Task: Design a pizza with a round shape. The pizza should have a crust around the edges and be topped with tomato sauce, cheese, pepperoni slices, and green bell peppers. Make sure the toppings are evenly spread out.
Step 487:
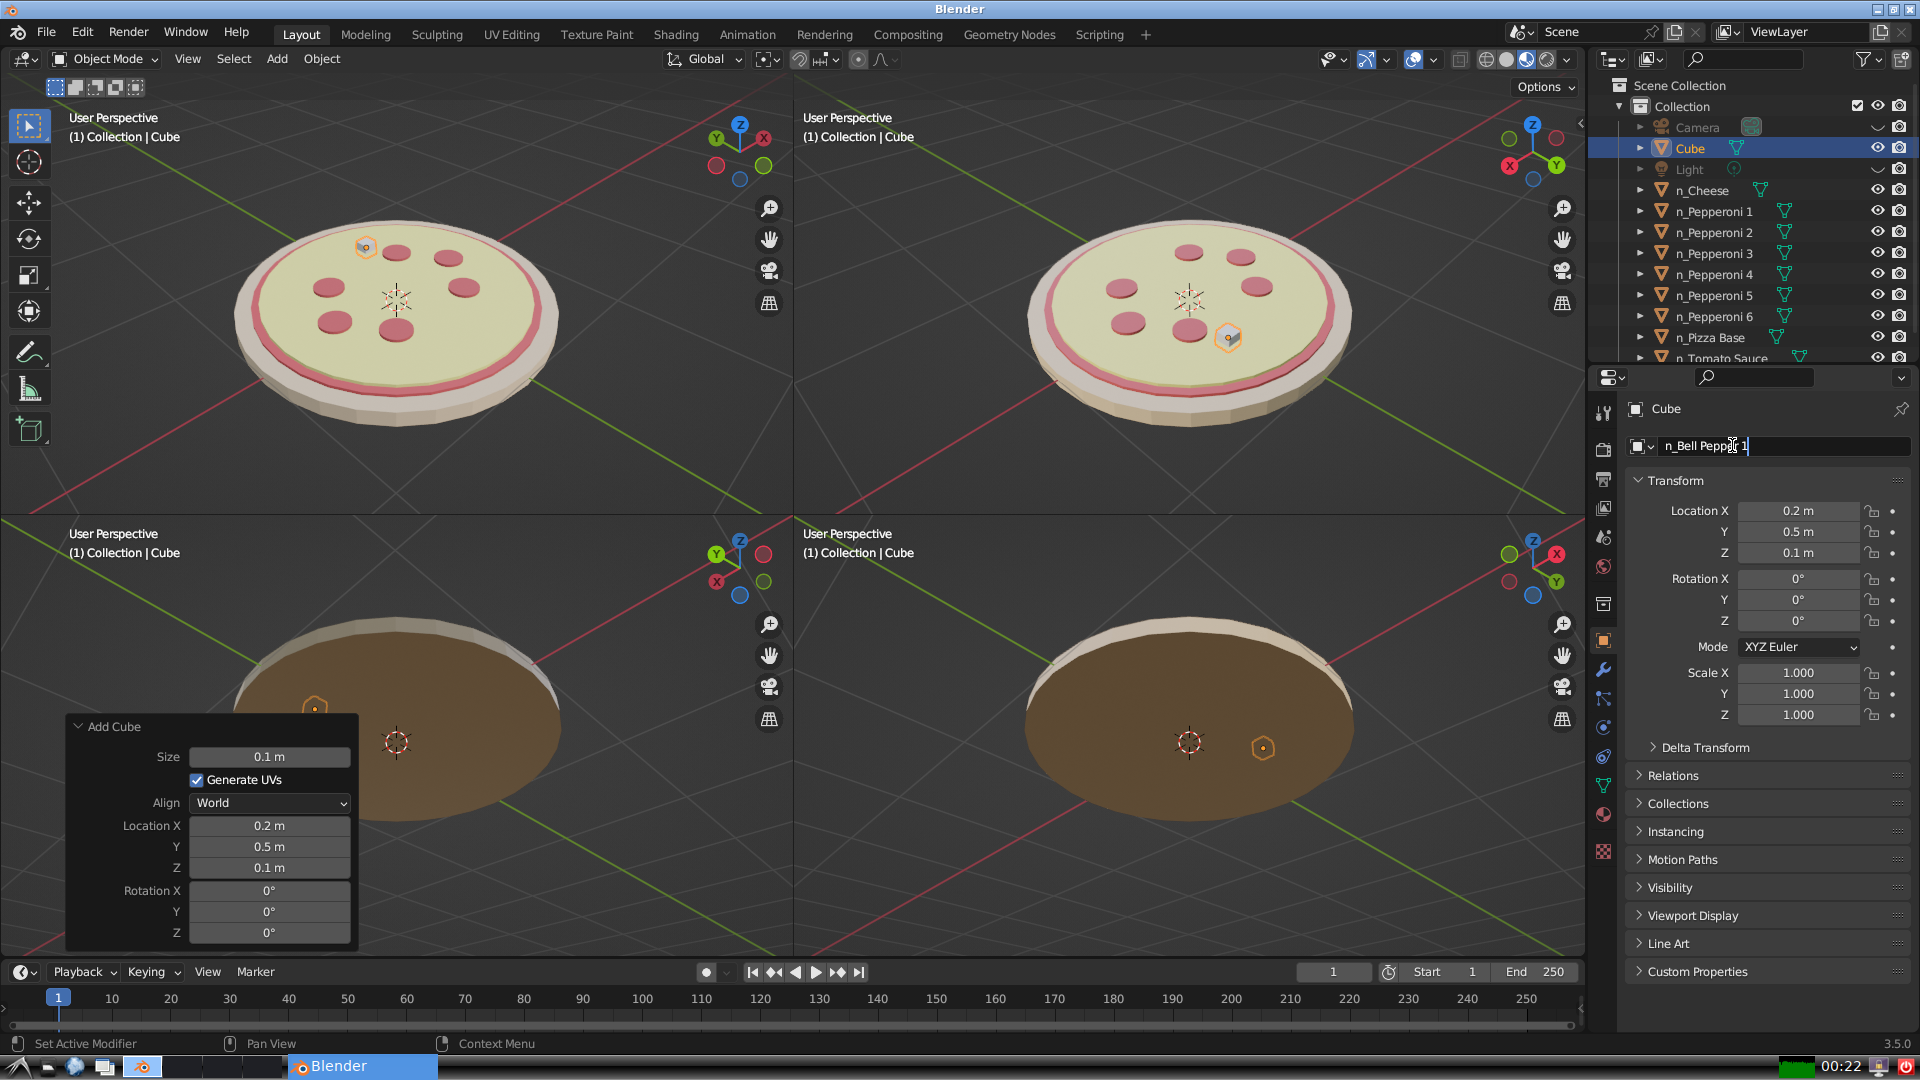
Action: {"key_press": ['Return']}